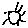
Label: sun